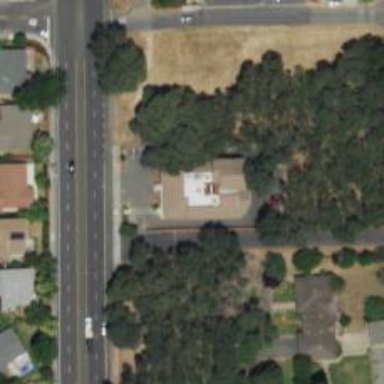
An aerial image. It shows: Veterinary facility.